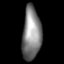
Tissue: lung
Cell type: Epithelial cells
Senescence score: 0.2219
Nuclear area (px): 979
Mean DAPI intensity: 130.191